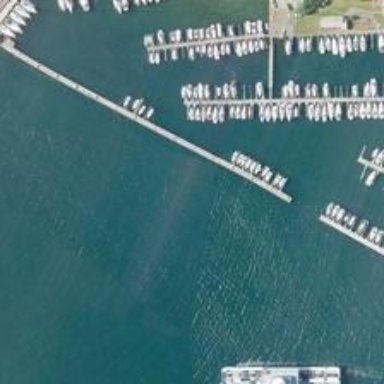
Many boats are orderly in a port near several green trees .